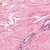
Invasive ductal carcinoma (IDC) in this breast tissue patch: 0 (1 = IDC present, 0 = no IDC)